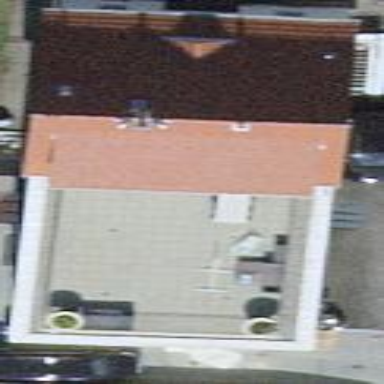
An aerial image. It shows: Building with tiled roof.